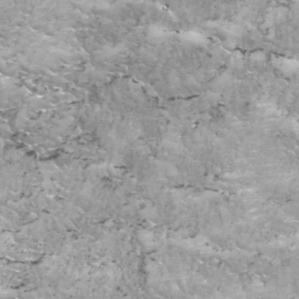
Label: frost